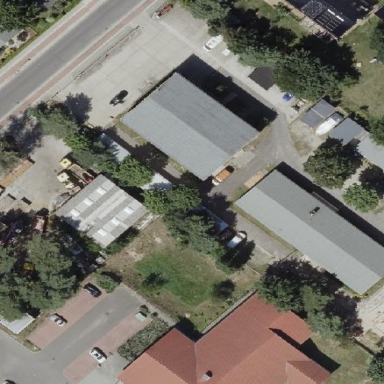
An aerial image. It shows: Kindergarten building.